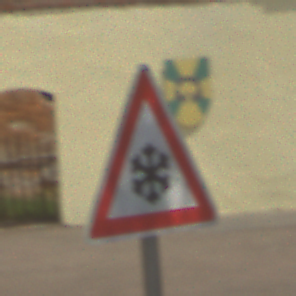
Verkehrszeichen: SchneeOderEisglaette
Umgebung: Outdoor, Suburban
Tageszeit: Midday
Wetter: PartlyCloudy
Licht: Natural
Jahreszeit: NotSpecified
Kontrast: HighContrast